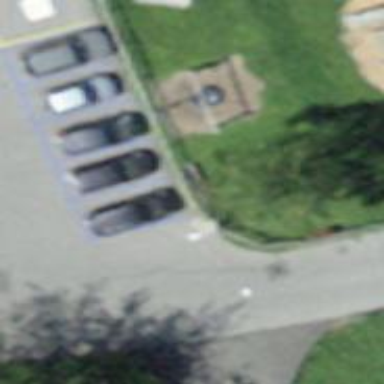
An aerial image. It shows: Charging station.